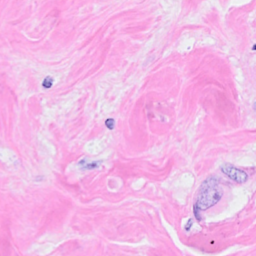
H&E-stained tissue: Breast